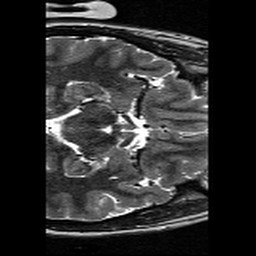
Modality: T2w
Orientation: axial